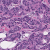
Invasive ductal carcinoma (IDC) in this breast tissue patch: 1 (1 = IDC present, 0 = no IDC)